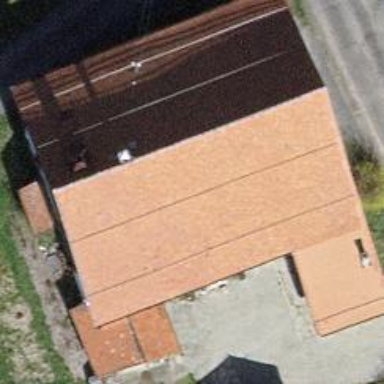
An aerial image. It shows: Barn.